Aerial crown-view tile of a tropical tree (Barro Colorado Island, Panama), acquired 20241216:
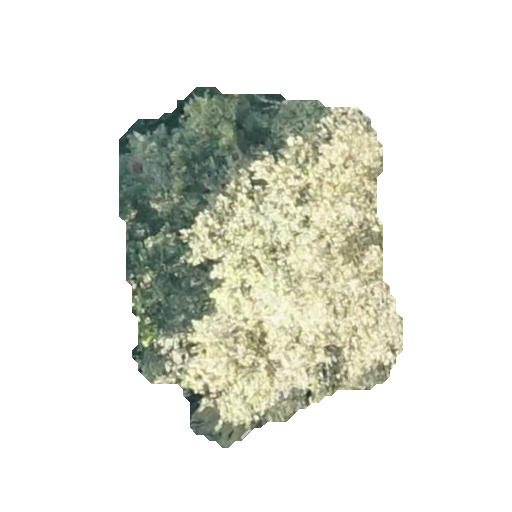
Species: Chrysophyllum cainito
GBIF accepted scientific name: Chrysophyllum cainito
Crown area: 112.205 m²